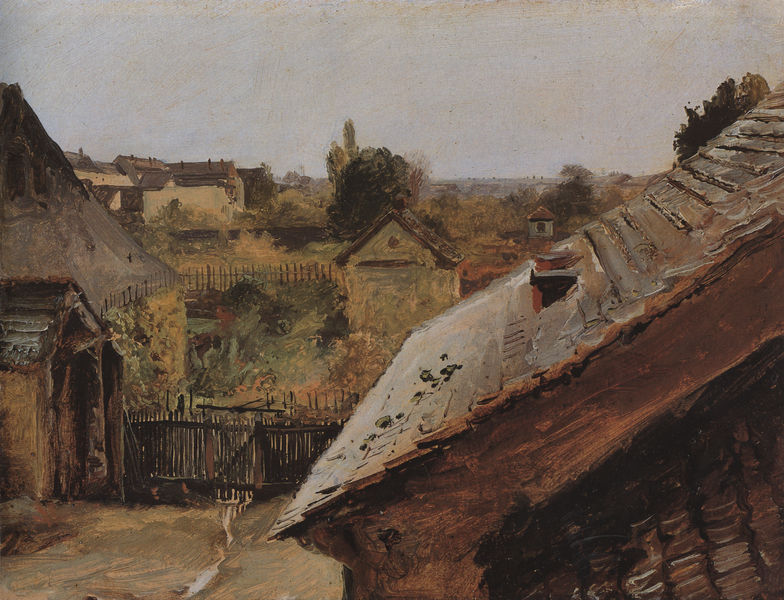
Titel: Blick auf Dächer und Gärten
Künstler: Karl Blechen
Standort: Berlin
Institution: Alte Nationalgalerie
Schlagwörter: baum, blau, dunkel, gemälde, himmel, laub, wasser, wolken, aquarell, bäume, cezanne, gelb, grün, impressionismus, landschaft, ocker, sand, stadt, ausschnitt, braun, fenster, frankreich, grau, hell, holz, licht, schwarz, stroh, szene, tür, weiss, blick, dach, haus, rot, weg, wolke, zaun, beige, expressionismus, malerei, alt, arm, stein, öl, bach, erde, horizont, häuser, natur, busch, büsche, gatter, gitter, hütte, pastos, sonne, sträucher, boden, land, realismus, bauern, dachziegel, kamin, schornstein, schuppen, garten, gemüse, ton, bewölkt, aussicht, ansicht, fassade, naturalismus, ort, perspektive, vedute, wohnhäuser, lehm, dorf, dächer, giebel, ziegel, farbe, bauernhof, gartenzaun, herbst, hof, hütten, latten, lattenzaun, zäune, idylle, holzzaun, regentag, ölgemälde, einfach, atelier, deutsch, menzel, stimmung, menschenleer, bauer, tor, wände, eingang, hinterhof, spitzweg, scheune, rinnsal, gauben, schlicht, liebermann, ziegeln, braum, ländlich, schiefer, karg, brauntöne, bauernhaus, stall, siedlung, graben, dachgauben, einfahrt, gaube, gärten, armut, rinsal, schrägen, scheunen, rinne, schindeln, schindel, schindeldach, dachluke, türchen, dachschräge, schopf, teilung, gartenhaus, scharte, ställe, nässe, impressioniosmus, gartentor, überschau, trist, blechen, ohne menschen, staketen, gartentür, gartenzeun, härten, kleine hütte, wolkenverhangen, hoftor, alte häsuer, dorfcharakter, verfallene zeit, traurigekeit, entrücktheit, haus landschaft, dach#hof